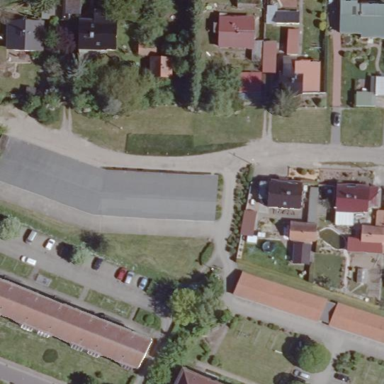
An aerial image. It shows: Garages as the designated land use.